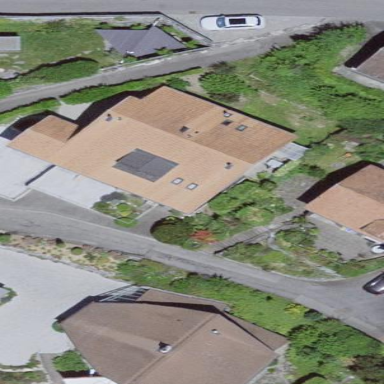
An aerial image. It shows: Garage building.